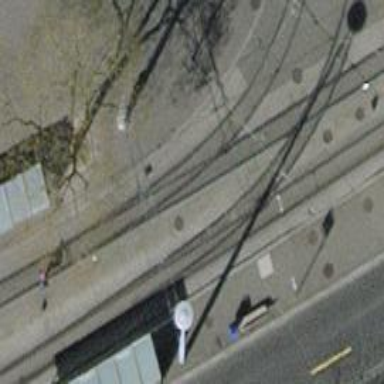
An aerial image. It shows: Tram stop with public transport stop position for trams.